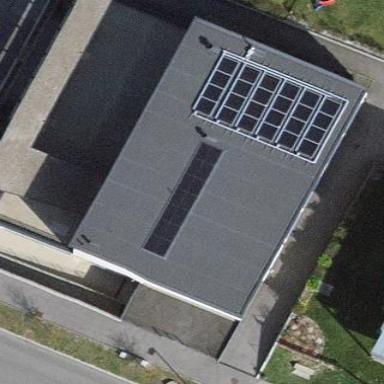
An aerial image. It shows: School building.